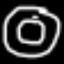
Label: donut